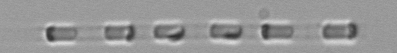
Label: Skeletonema